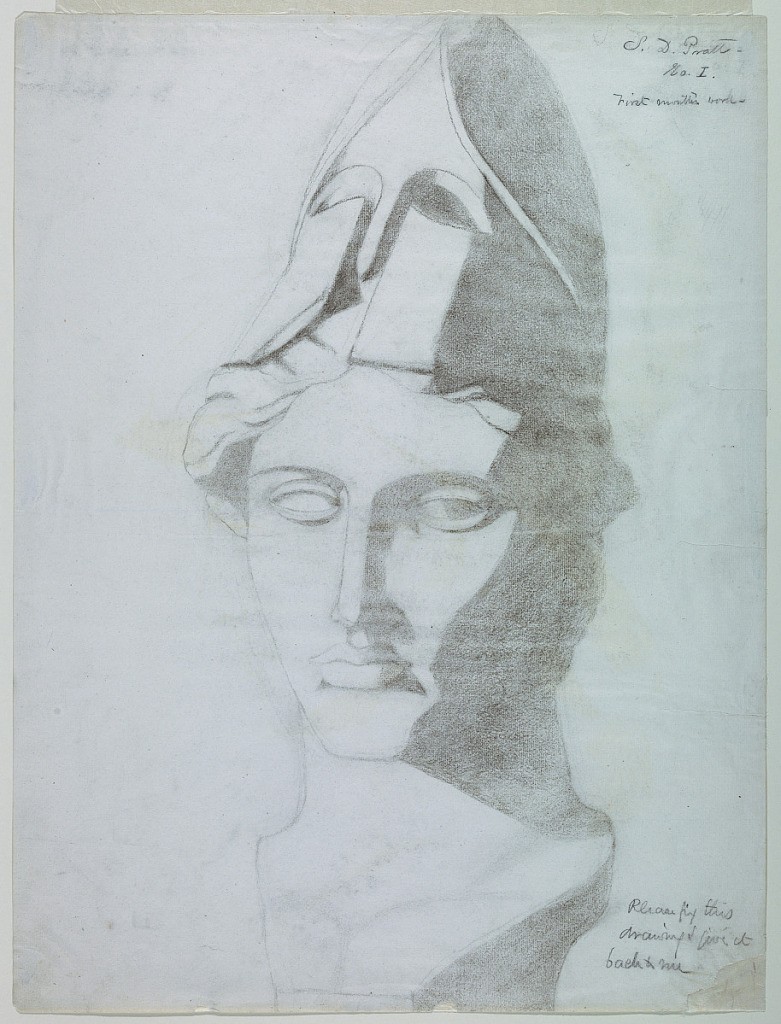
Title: Head of Athena (from a cast)
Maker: S. D. Pratt
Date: ca. 1895
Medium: Charcoal on paper
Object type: Drawing
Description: Vertical rectangle. Head of Athena (from cast) seen frontally. She wears a helment.